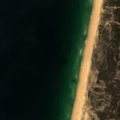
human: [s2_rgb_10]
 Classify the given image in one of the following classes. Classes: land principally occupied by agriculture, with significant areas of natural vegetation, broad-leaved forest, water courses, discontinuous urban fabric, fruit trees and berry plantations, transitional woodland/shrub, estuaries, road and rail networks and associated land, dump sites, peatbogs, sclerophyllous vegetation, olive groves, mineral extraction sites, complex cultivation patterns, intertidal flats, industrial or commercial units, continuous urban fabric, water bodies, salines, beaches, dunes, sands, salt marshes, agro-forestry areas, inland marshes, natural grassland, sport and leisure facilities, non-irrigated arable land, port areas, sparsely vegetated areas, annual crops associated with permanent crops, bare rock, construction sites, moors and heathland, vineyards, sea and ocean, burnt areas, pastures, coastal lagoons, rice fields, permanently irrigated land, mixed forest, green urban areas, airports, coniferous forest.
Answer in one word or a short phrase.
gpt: coniferous forest, beaches, dunes, sands, sea and ocean